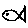
Label: fish